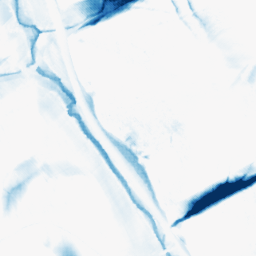
Category: morphological
Decomposition family: morphological_diamond
Decomposition parameters: operation: closing
radius: 20
Upsampling method: sinc_blackman
Upsampling parameters: scale: 8
kernel_size: 16
Upsampling scale: 8